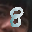
Label: 8